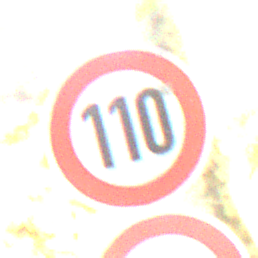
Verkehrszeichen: Geschwindigkeit110
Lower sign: UeberholverbotKraftfahrzeuge
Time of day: Midday
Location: Outdoor (Urban)
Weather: Clear
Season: NotSpecified
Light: Natural